Field crop: maize
Growth stage: 2
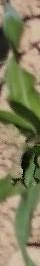
Species: maize